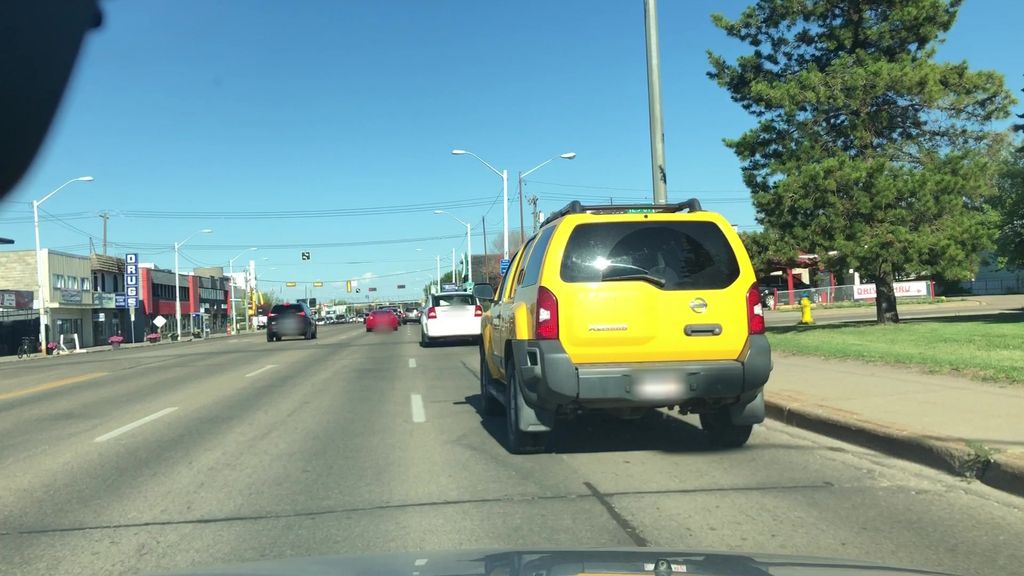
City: edmonton